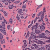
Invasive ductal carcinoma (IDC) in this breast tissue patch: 1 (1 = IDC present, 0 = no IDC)